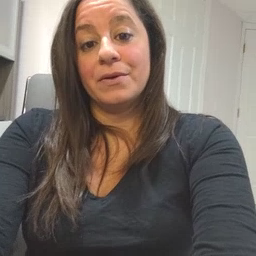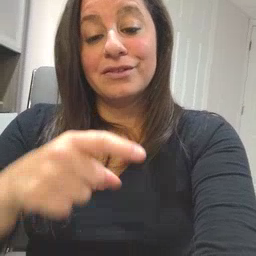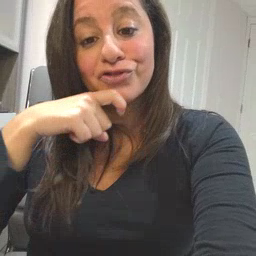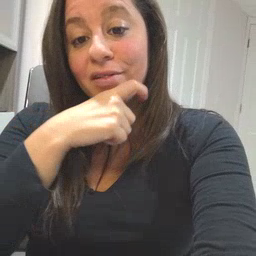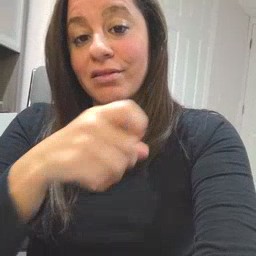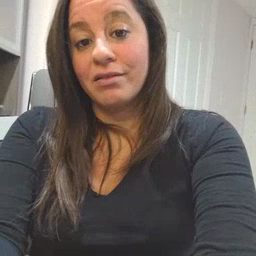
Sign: cereal